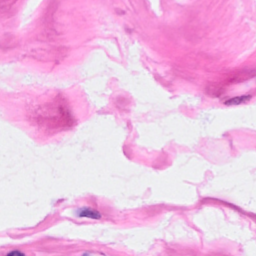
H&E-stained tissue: Breast